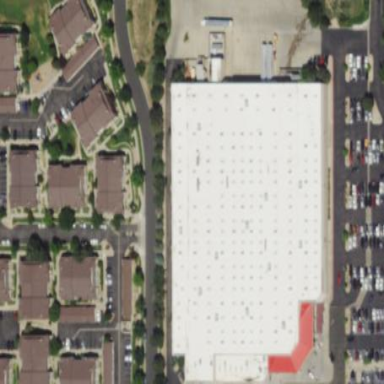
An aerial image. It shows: Retail building that houses wholesale shop.